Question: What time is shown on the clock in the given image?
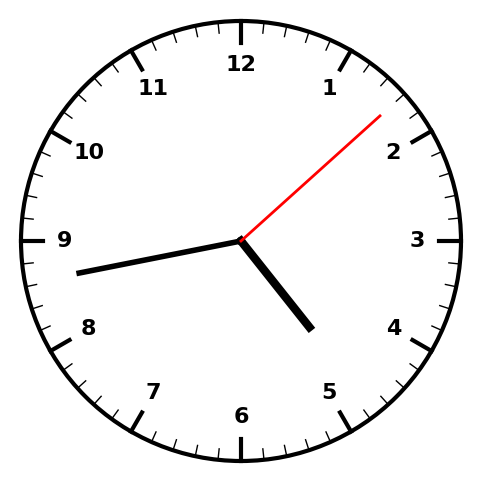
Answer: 04:43:08